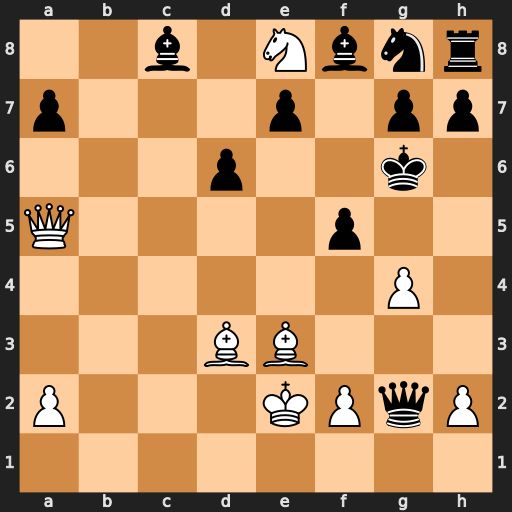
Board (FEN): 2b1Nbnr/p3p1pp/3p2k1/Q4p2/6P1/3BB3/P3KPqP/8
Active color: w
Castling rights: -
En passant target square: -
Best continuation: Bxf5+ Kf7 Bxc8 Qe4 Nc7